Interaction volume radius: 10 \u00c5
Interaction volume height: 10 \u00c5
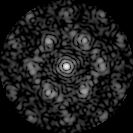
Disorder parameter: 0.6382